Question: I am implementing a ring buffer. But when I use 'printf' a lot of junk appears after what I want:
'''
char *dados1 = "XXXX";
char *dados2 = "YYYY";
char target_1[4];
char target_2[1];
RingBuffer *Buffer_em_Anel = RingBuffer_create(10);
RingBuffer_write(Buffer_em_Anel, dados1, 4);
RingBuffer_read(Buffer_em_Anel, target_1, 4);
printf("actual buffer %s
", Buffer_em_Anel->buffer);
printf("Characters from read%s
", target_1);//<---XXXX+lots_of_junk
'''
In the debugging info, everything looks fine.

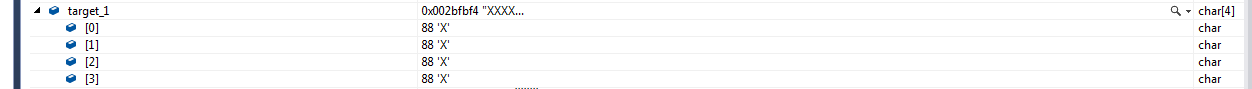
Answer: The buffer you are printing out only contains 4 characters of 'X'.
When you use the '%s' specifier, printf will keep printing ALL characters until it encounters a NUL-terminator ('').
You don't know where a '' will appear in memory, so printf will keep printing, potentially far beyond your 4 bytes, until it randomly encounters a ''.
To ONLY print 4 characters, I would try:
'''
printf("actual buffer %.4s
", Buffer_em_Anel->buffer); // Note the 4 for width-specifier.
printf("Characters from read%.4s
", target_1);
'''